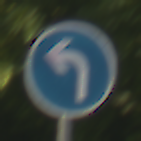
Verkehrszeichen: VorgeschriebeneFahrtrichtungLinks
Umgebung: Outdoor, Nature
Tageszeit: SunriseSunset
Wetter: PartlyCloudy
Licht: Natural
Jahreszeit: NotSpecified
Kontrast: HighContrast